Question: Hi I have attached the screen shot for your consideration. I'm using the Jfree chart for the bar diagram and using the percentage also. In some scenario the PERCENTAGE and the COUNT would be overlapped. So please give me the suggestion from overlapping in the JFree chart.

## My sample code Is:
'''
public void writeOccurrenceBasedParetoChart(HttpServletResponse response) throws IOException
{
String METHOD_NAME = "writeOccurrenceBasedParetoChart";
log.entering(CLASS_NAME, METHOD_NAME);
CategoryDataset dataset1 = createDataSetForPercentBasedChart1();
CategoryDataset dataset2 = createDataSetForPercentBasedChart2();
String rangeAxisLabel = "";
String numOfSupplrs = "";
//Behind Schedule "4"
if(searchRatingElement.equalsIgnoreCase("4"))
{
System.out.println("*******************searchRatingElement"+searchRatingElement);
rangeAxisLabel = I18nMessageUtil.getMessage(CommonUtil.getLocale(), "label.reports.wdid.ovrshptpcs");
}
else
{
rangeAxisLabel = I18nMessageUtil.getMessage(CommonUtil.getLocale(), "label.reports.wdid.ovrshptpcs");
}
JFreeChart chart = ChartFactory.createBarChart(
"", // chart title
"", // domain axis label
rangeAxisLabel, // range axis label
dataset1, // data
PlotOrientation.VERTICAL, // orientation
true, // include legend
true, // tooltips?
false // URLs?
);
// NOW DO SOME OPTIONAL CUSTOMISATION OF THE CHART...
// set the background color for the chart...
chart.setBackgroundPaint(Color.white);
CategoryPlot plot = (CategoryPlot) chart.getPlot();
plot.setBackgroundPaint(Color.lightGray);
plot.setDataset(1, dataset2);
plot.mapDatasetToRangeAxis(1, 1);
CategoryItemRenderer renderer1 = plot.getRenderer();
renderer1.setSeriesItemLabelGenerator(0,new CategoryItemLabelGenerator() {
public String generateRowLabel(final CategoryDataset arg0, final int arg1) {
// TODO Auto-generated method stub
return null;
}
public String generateLabel(final CategoryDataset dataset1,final int series,final int category) {
String result = null;
//CHAPTER 12. ITEM LABELS 91
final Number value = dataset1.getValue(series, category);
if (value != null) {
final double v = value.doubleValue();
if (v > 0) {
result = value.toString(); // could apply formatting here
}
}
return result;
}
public String generateColumnLabel(final CategoryDataset arg0, final int arg1) {
// TODO Auto-generated method stub
return null;
}
});
renderer1.setSeriesItemLabelsVisible(0,true);
BarRenderer renderer = (BarRenderer) plot.getRenderer();
renderer.setDrawBarOutline(false);
renderer.setSeriesOutlinePaint(0,Color.BLACK);
renderer.setDrawBarOutline(true);
renderer.setMaximumBarWidth(0.02);
renderer.setSeriesPaint(0,new Color(170, 0, 85));
CategoryAxis domainAxis = plot.getDomainAxis();
domainAxis.setCategoryLabelPositions(CategoryLabelPositions.createUpRotationLabelPositions(.6));
domainAxis.setLabelFont(new Font("Helvetica", Font.BOLD, 14));
domainAxis.setTickLabelFont(new Font("Helvetica", Font.BOLD, 14));
//Behind Schedule "4"
if(searchRatingElement.equalsIgnoreCase("4"))
{
System.out.println("||||||||||||||||||||||||||||||||searchRatingElement"+searchRatingElement);
numOfSupplrs = I18nMessageUtil.getMessage(CommonUtil.getLocale(), "label.reports.wdid.bhndschpctforchart");
}
else
{
numOfSupplrs = I18nMessageUtil.getMessage(CommonUtil.getLocale(), "label.reports.wdid.ovrshptpctforchart");
}
ValueAxis axis2 = new NumberAxis(numOfSupplrs);
axis2.setLabelFont(new Font("Helvetica", Font.BOLD, 14));
axis2.setTickLabelFont(new Font("Helvetica", Font.PLAIN, 14));
//if(!this.isValueDataZeros)
//axis2.setRange(0,13);
plot.setRangeAxis(1, axis2);
NumberAxis rangeAxis = (NumberAxis) plot.getRangeAxis();
// if(!this.isNumberDataZeros)
//rangeAxis.setRange(0,90);
//rangeAxis.setTickUnit(new NumberTickUnit(1));
rangeAxis.setLabelFont(new Font("Helvetica", Font.BOLD, 14));
rangeAxis.setTickLabelFont(new Font("Helvetica", Font.PLAIN, 14));
LineAndShapeRenderer renderer2 = new LineAndShapeRenderer();
renderer2.setSeriesPaint(0, Color.BLUE);
/*Start */
renderer2.setSeriesItemLabelGenerator(0,new CategoryItemLabelGenerator() {
public String generateRowLabel(final CategoryDataset arg0, final int arg1) {
// TODO Auto-generated method stub
return null;
}
public String generateLabel(final CategoryDataset dataset1,final int series,final int category) {
String result = null;
//CHAPTER 12. ITEM LABELS 91
final Number value = dataset1.getValue(series, category);
if (value != null) {
final double v = value.doubleValue();
if (v > 0) {
result = value.toString(); // could apply formatting here
}
}
return result;
}
public String generateColumnLabel(final CategoryDataset arg0, final int arg1) {
// TODO Auto-generated method stub
return null;
}
});
renderer2.setSeriesItemLabelsVisible(0,true);
/* End */
plot.setRenderer(1, renderer2);
plot.setDatasetRenderingOrder(DatasetRenderingOrder.FORWARD);
ChartUtilities.writeChartAsPNG(response.getOutputStream(), chart,
1150, 450);
}
/**
*
*/
public DefaultCategoryDataset createDataSetForPercentBasedChart1()
{
String METHOD_NAME = "createDataSetForPercentBasedChart1";
log.entering(CLASS_NAME, METHOD_NAME);
DefaultCategoryDataset dataSetForOccurrenceBasedChart = new DefaultCategoryDataset();
boolean flagForPercentPareto = false;
String occurrenceCountLabelName = null;
try
{
if(paretoReportBasedDataQO != null && paretoReportBasedDataQO.size()>0)
{
//Behind Schedule "4"
if(searchRatingElement.equalsIgnoreCase("4"))
{
occurrenceCountLabelName = I18nMessageUtil.getMessage(CommonUtil.getLocale(), "label.reports.wdid.bhndschpctforchart");
}
else
{
occurrenceCountLabelName = I18nMessageUtil.getMessage(CommonUtil.getLocale(), "label.reports.wdid.ovrshptpcs");
}
if(!flagForPercentPareto)
{
for(int i =0;i<paretoReportBasedDataQO.size();i++)
{
dataSetForOccurrenceBasedChart.addValue(paretoReportBasedDataQO.get(i).getOverShipmentPiecesCount(), occurrenceCountLabelName, paretoReportBasedDataQO.get(i).getSupplierName());
}
}
}
}
catch(Exception exceptionOccurrenceBasedChart)
{
flagForPercentPareto = true;
System.out.println("Exception In createDataSetForPercentBasedChart1 : "+exceptionOccurrenceBasedChart.getMessage());
}
log.exiting(CLASS_NAME, METHOD_NAME);
return dataSetForOccurrenceBasedChart;
}
/**
*
*/
public DefaultCategoryDataset createDataSetForPercentBasedChart2()
{
String METHOD_NAME = "createDataSetForPercentBasedChart2";
log.entering(CLASS_NAME, METHOD_NAME);
DefaultCategoryDataset dataSetForOccurrenceBasedChart = new DefaultCategoryDataset();
boolean flagForPercentPareto = false;
String occurrenceCountLabelName = null;
try
{
if(paretoReportBasedDataQO != null && paretoReportBasedDataQO.size()>0)
{
if(searchRatingElement.equalsIgnoreCase("4"))
{
occurrenceCountLabelName = I18nMessageUtil.getMessage(CommonUtil.getLocale(), "label.reports.wdid.bhndschpctforchart");
}
else
{
occurrenceCountLabelName = I18nMessageUtil.getMessage(CommonUtil.getLocale(), "label.reports.wdid.ovrshptpctforchart");
}
if(!flagForPercentPareto)
{
for(int i =0;i<paretoReportBasedDataQO.size();i++)
{
dataSetForOccurrenceBasedChart.addValue(paretoReportBasedDataQO.get(i).getOverShipmentPercentageCount(), occurrenceCountLabelName, paretoReportBasedDataQO.get(i).getSupplierName());
}
}
}
}
catch(Exception exceptionOccurrenceBasedChart)
{
flagForPercentPareto = true;
System.out.println("Exception In createDataSetForPercentBasedChart2 : "+exceptionOccurrenceBasedChart.getMessage());
}
log.exiting(CLASS_NAME, METHOD_NAME);
return dataSetForOccurrenceBasedChart;
}
'''
But the image and code is different. I posted the image is sample...
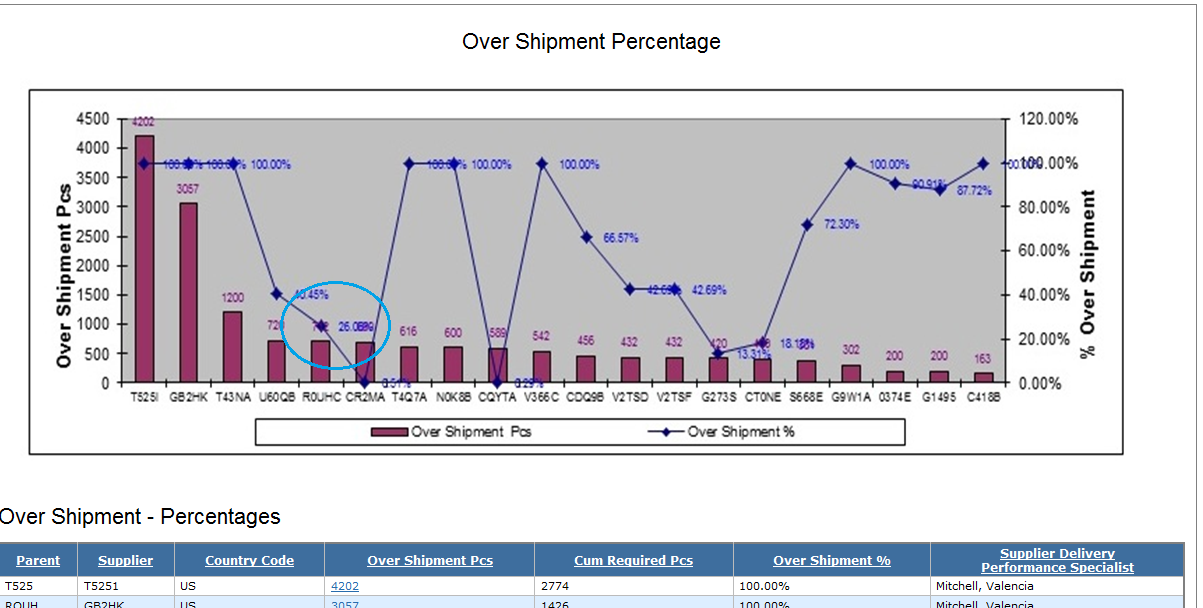
Answer: You may be looking for 'CombinedDomainCategoryPlot', seen <URL> illustrates 'CombinedDomainXYPlot'.